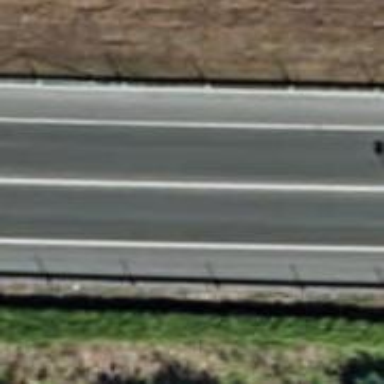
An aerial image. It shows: Asphalt road designated as trunk highway.